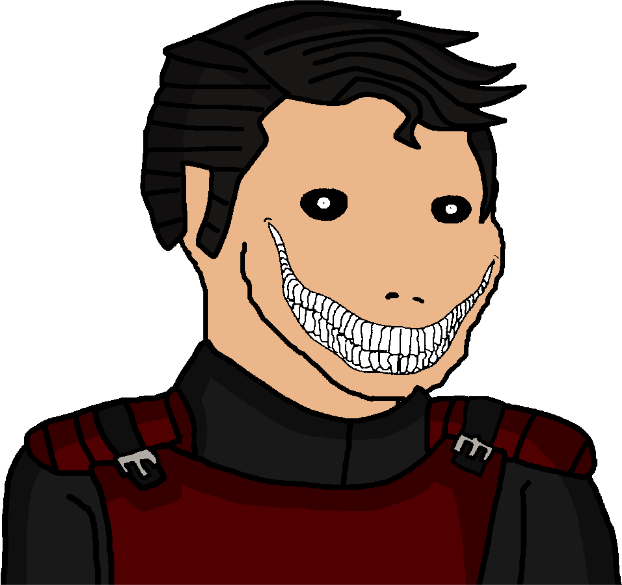
Label: 5_Oomer